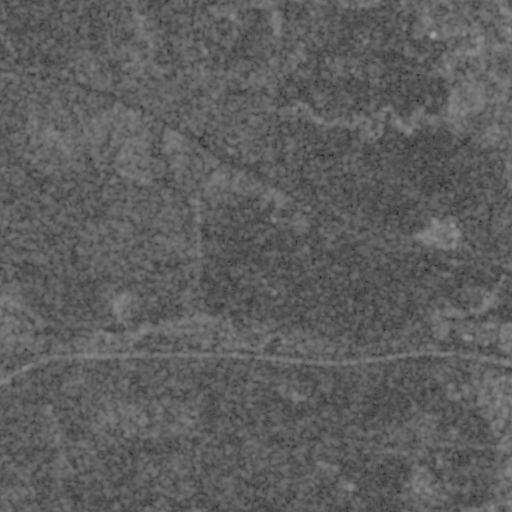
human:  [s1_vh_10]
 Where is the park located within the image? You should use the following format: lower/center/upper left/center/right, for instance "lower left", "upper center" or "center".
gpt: The park is located in the lower right of the image.
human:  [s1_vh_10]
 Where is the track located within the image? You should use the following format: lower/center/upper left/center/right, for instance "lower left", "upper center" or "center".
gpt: The track is located in the center right of the image.
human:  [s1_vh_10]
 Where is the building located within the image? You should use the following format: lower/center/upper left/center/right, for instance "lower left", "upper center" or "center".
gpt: The building is located in the right of the image.
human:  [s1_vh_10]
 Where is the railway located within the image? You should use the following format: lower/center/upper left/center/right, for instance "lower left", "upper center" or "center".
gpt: The railway is located in the lower of the image.
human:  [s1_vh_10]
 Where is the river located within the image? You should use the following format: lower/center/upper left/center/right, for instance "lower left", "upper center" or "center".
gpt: The river is located in the lower right of the image.
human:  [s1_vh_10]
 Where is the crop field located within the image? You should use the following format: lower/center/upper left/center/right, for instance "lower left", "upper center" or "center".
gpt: There is no crop field in the image.

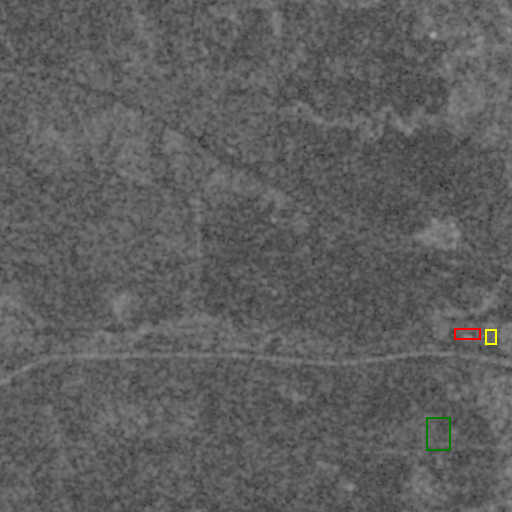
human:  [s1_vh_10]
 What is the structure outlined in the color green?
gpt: The structure outlined in green is a park.
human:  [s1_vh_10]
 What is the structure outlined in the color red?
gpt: The structure outlined in red is a track.
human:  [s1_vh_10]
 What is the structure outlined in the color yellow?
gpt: The structure outlined in yellow is a building.
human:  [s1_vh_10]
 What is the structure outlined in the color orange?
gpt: There is no orange outline.